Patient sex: M
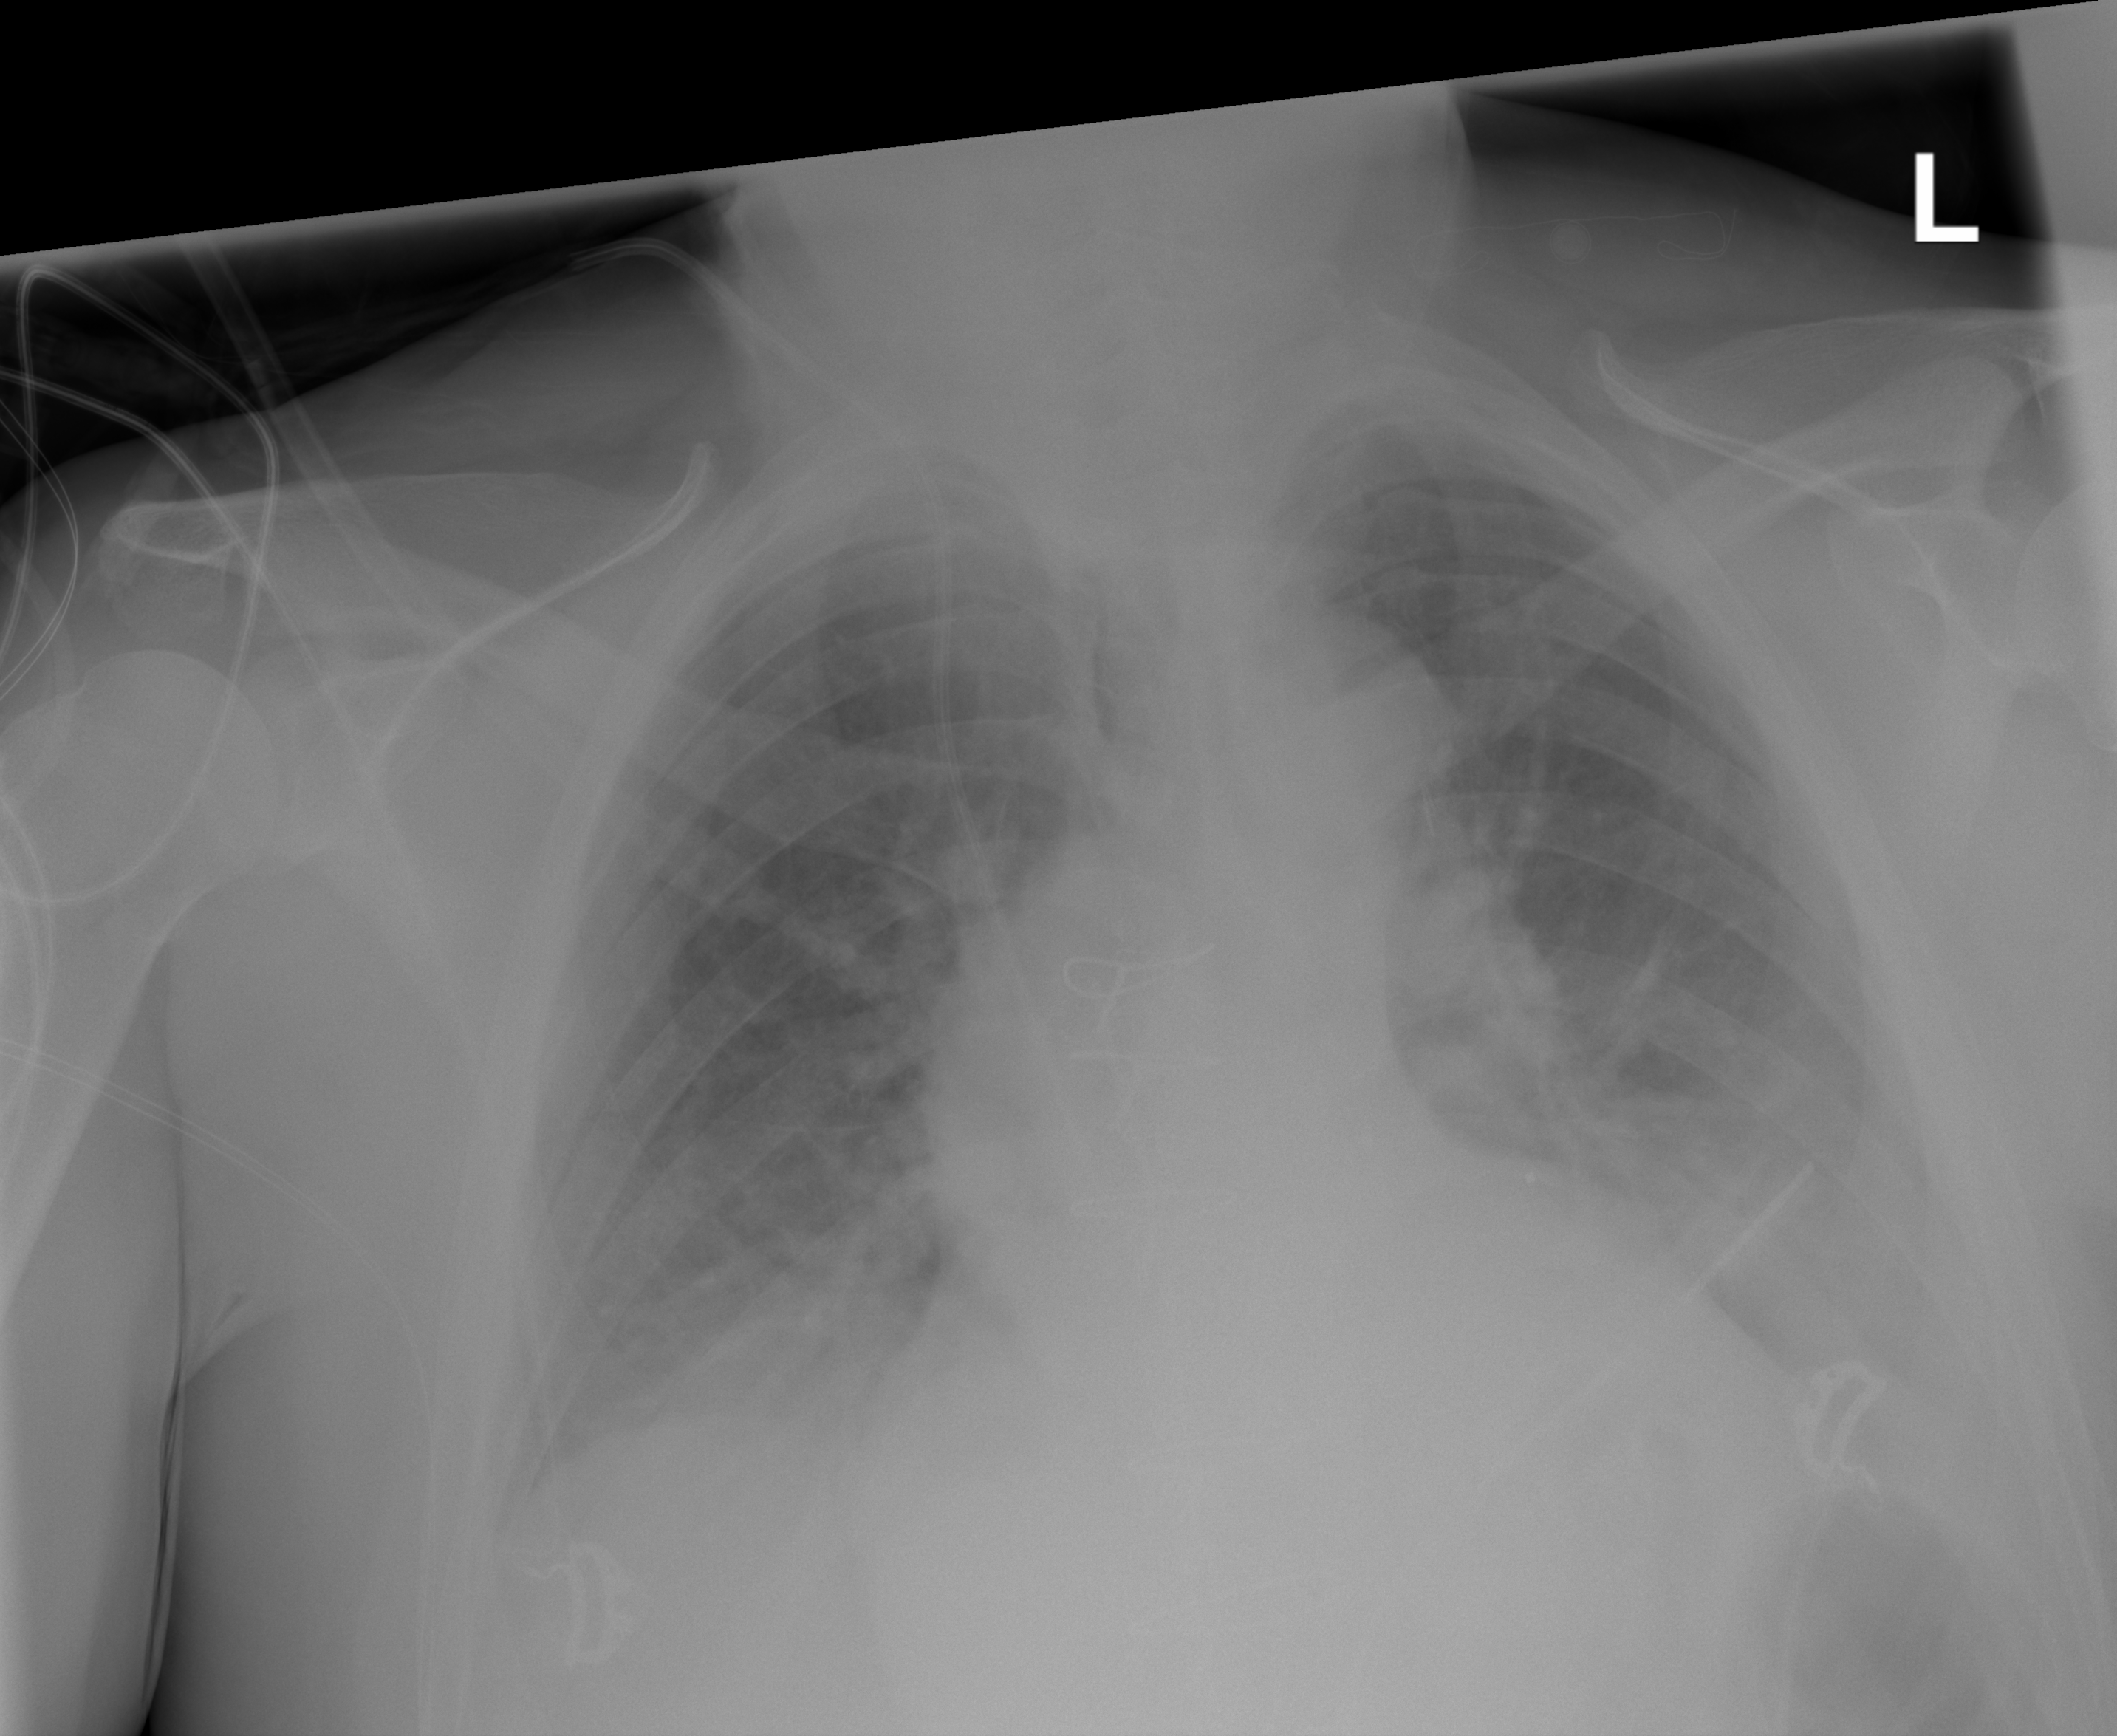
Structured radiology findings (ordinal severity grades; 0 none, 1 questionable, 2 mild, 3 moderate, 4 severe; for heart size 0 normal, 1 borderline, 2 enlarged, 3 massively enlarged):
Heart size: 2
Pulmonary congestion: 2
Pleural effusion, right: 1
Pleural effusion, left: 2
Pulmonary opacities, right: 0
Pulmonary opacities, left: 0
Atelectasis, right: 2
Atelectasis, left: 2